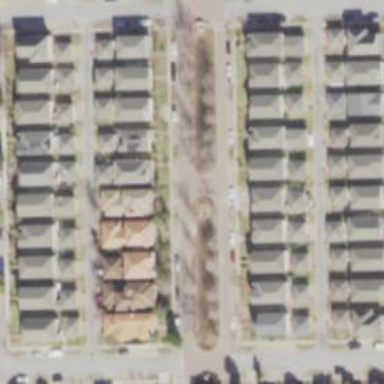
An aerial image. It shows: This residential area consists of single-family homes.